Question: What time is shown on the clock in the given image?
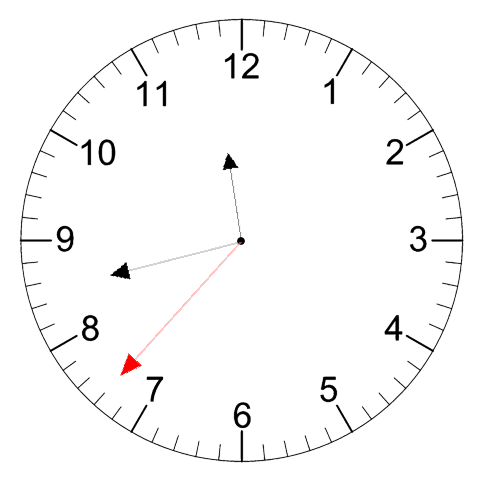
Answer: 11:42:37